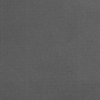
Label: dusty